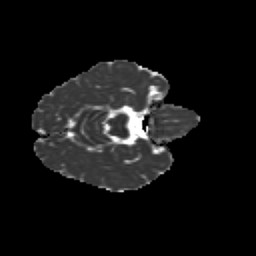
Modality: MD
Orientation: axial
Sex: male
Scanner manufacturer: siemens
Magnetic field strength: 3 T
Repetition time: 5 s
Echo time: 0.071 s